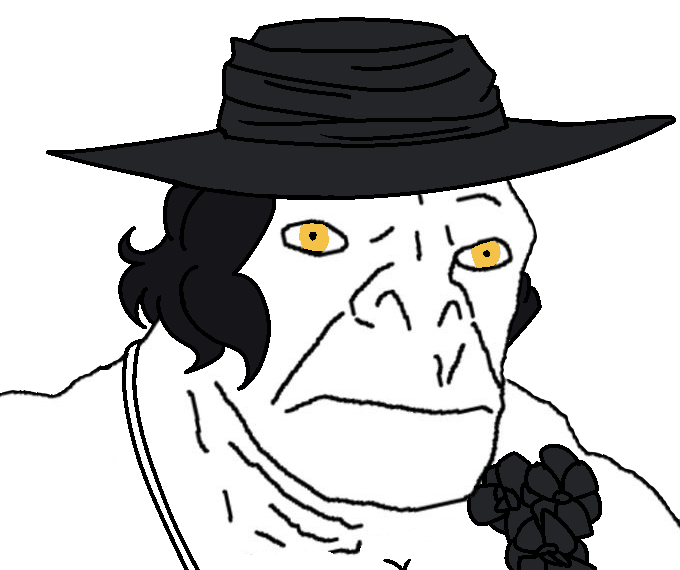
Label: 5_Craig